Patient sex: F
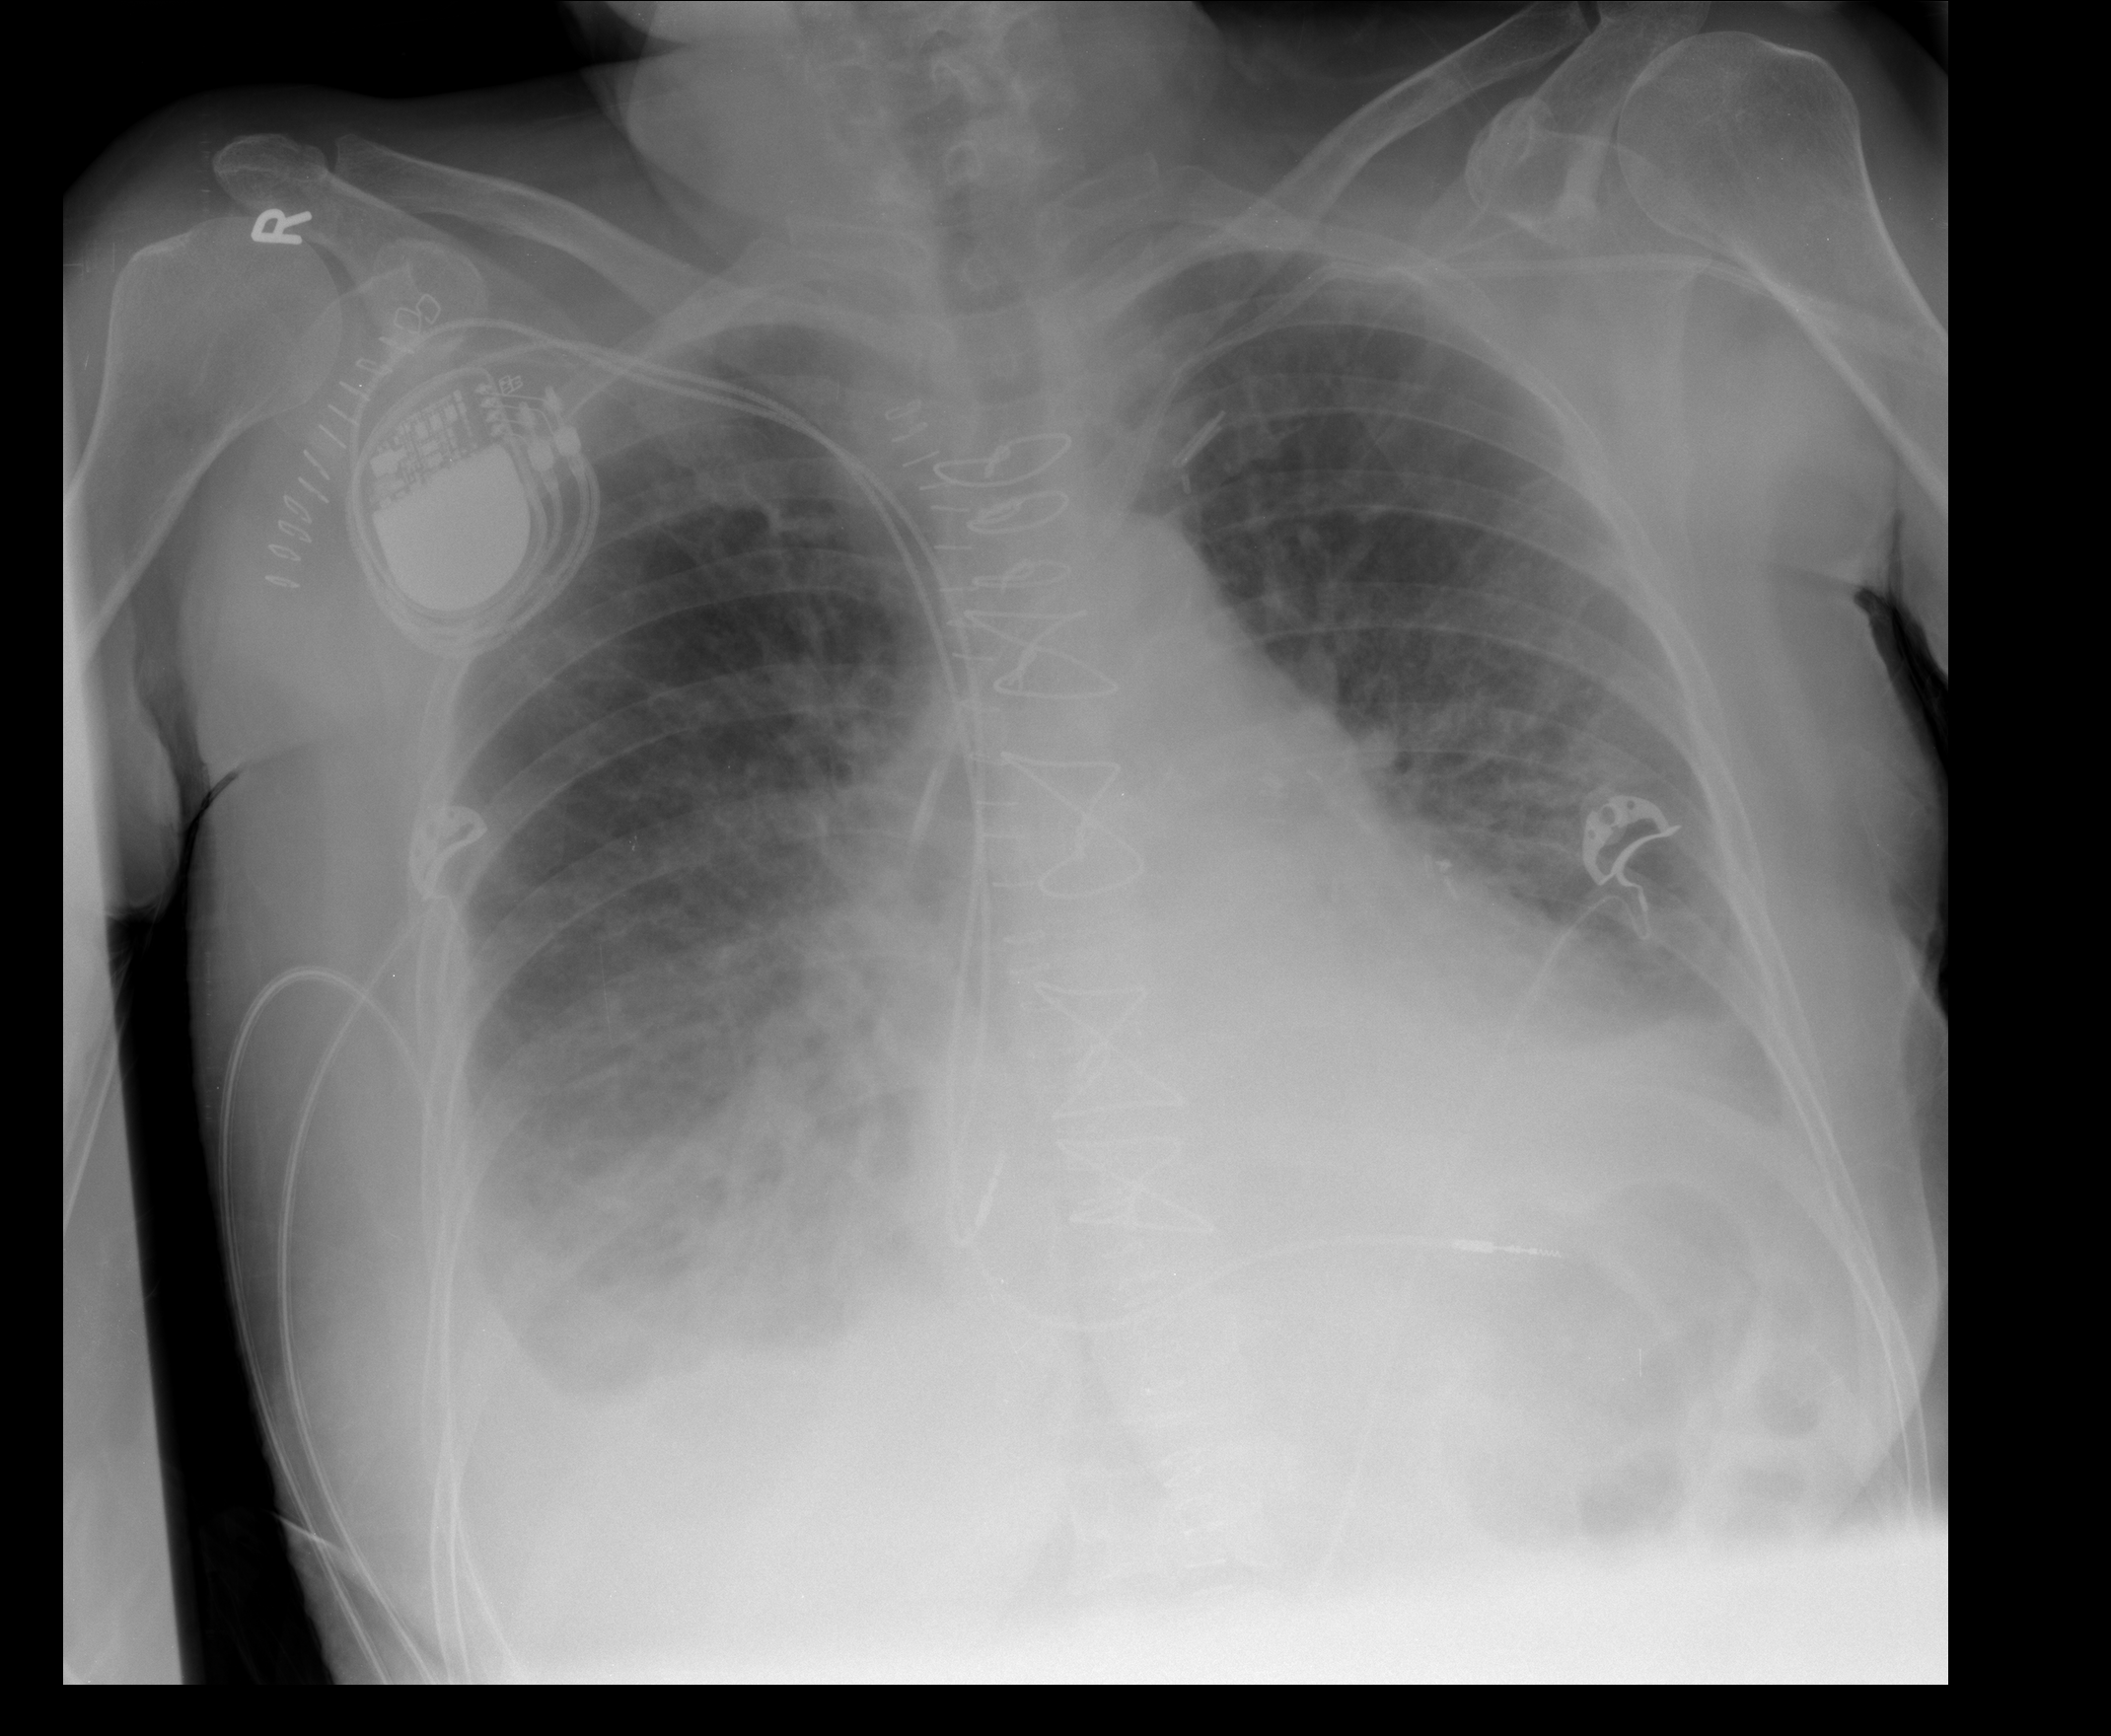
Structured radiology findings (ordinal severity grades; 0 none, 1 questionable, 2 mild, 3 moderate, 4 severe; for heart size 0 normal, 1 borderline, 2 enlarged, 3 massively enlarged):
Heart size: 2
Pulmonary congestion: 3
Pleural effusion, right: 2
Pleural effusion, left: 2
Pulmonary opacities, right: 2
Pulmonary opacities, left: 2
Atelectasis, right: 2
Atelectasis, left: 2